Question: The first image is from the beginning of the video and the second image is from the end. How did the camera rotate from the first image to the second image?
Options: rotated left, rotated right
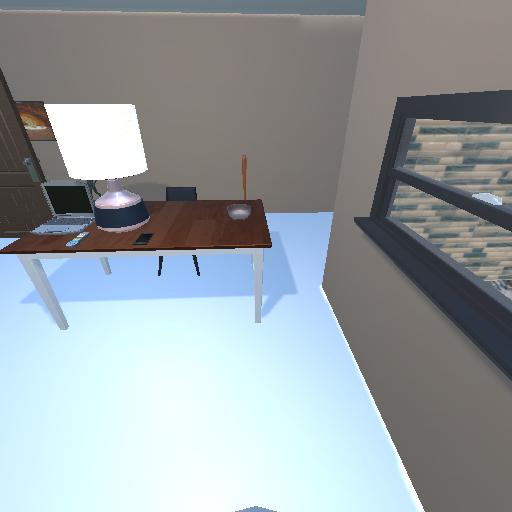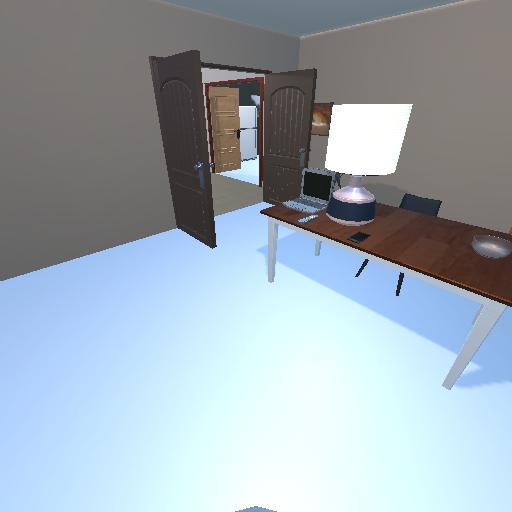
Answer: rotated left